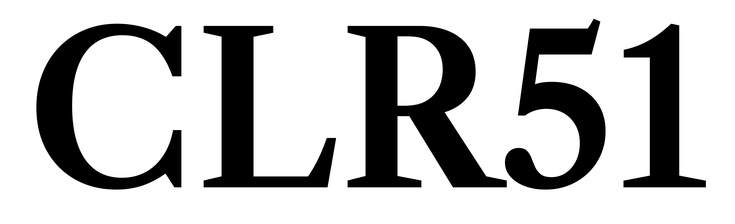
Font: LibreCaslonText_SemiBold